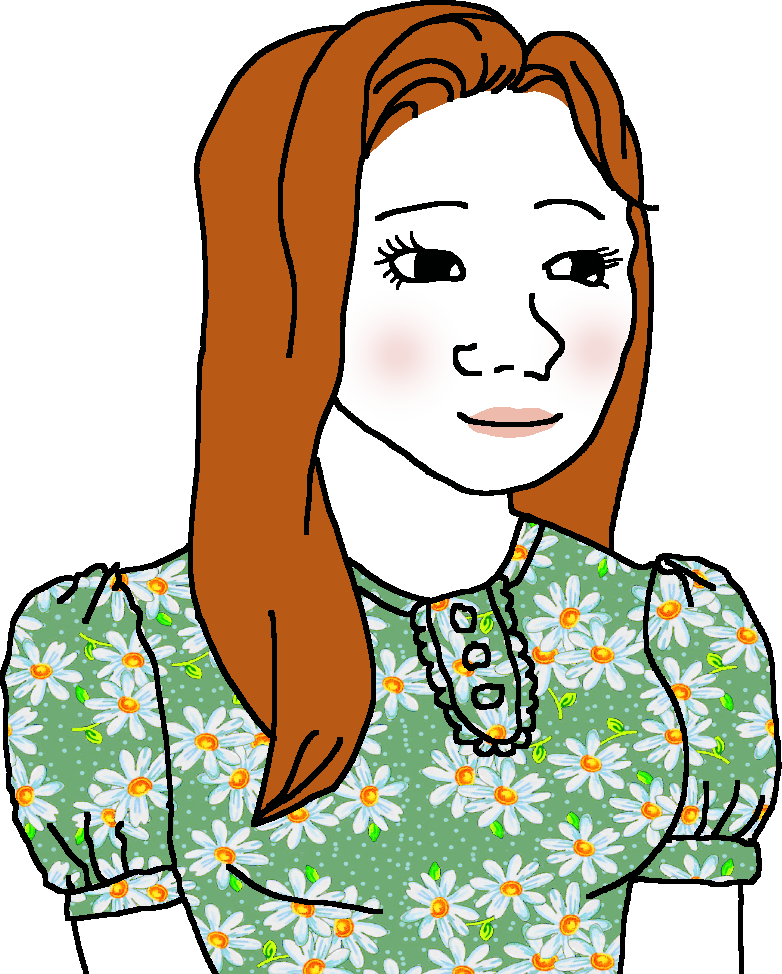
Label: 5_Trad_Wife